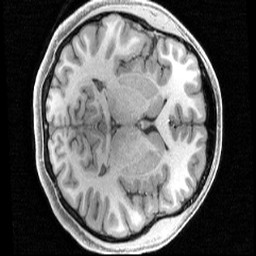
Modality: T1w
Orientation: axial
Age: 20
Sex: female
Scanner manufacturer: siemens
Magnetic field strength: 3 T
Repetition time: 2.4 s
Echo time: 0.00231 s